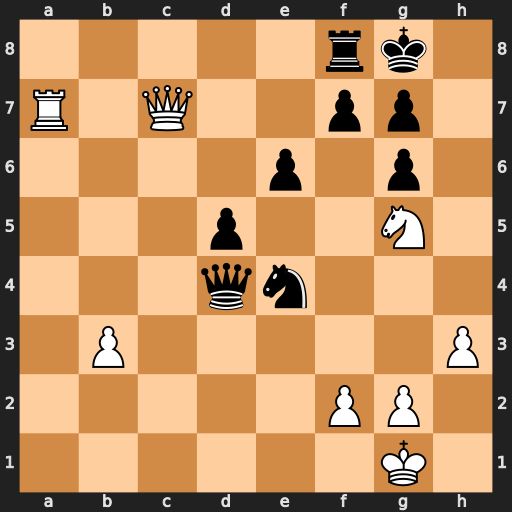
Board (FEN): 5rk1/R1Q2pp1/4p1p1/3p2N1/3qn3/1P5P/5PP1/6K1
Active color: w
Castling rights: -
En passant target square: -
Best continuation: Qxf7+ Rxf7 Ra8+ Rf8 Rxf8+ Kxf8 Nxe6+ Ke7 Nxd4